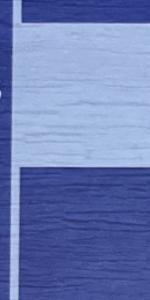
Label: Empty